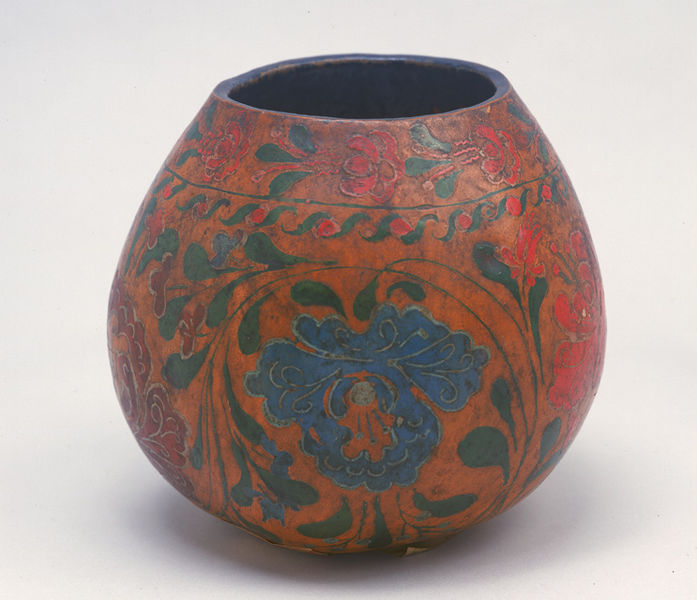
Titel: Gourd Bowl (Tecomate)
Standort: Amherst (Massachusetts, USA)
Institution: Mead Art Museum, Amherst College
Schlagwörter: schön, vase, blue, ornate, red, black, dark, green, old, yellow, flowers, pattern, brown, pot, flower, antik, orange, metal, decoration, ornament, oval, color, shadow, line, roses, urn, ancient, leaves, antique, design, art, colorful, engraving, prächtig, circle, lines, ceramic, floral, rose, top, leaf, ochre, paint, rust, kunstvoll, pottery, artifact, florale motive, round, open, indian, photograph, künstlerisch, vines, bowl, painted, lily, stem, blossom, copper, pretty, european, gourd, hole, circular, petals, uh, lead, berry, stems, ocher, decorated, fase, sorry, round pot, decorated pot, floral design, floral pot, hand painted, blue flower, repeating, ovoid, a vase with beautiful flowers on it, very ornate, mysteriours